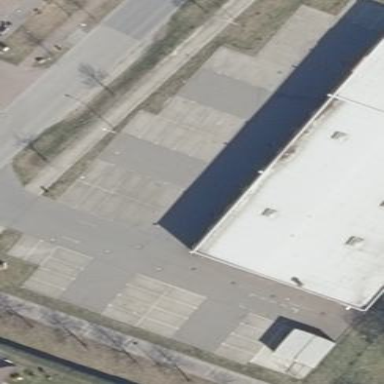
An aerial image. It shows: Parking area with asphalt surface.